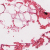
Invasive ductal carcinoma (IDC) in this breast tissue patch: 0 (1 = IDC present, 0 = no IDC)